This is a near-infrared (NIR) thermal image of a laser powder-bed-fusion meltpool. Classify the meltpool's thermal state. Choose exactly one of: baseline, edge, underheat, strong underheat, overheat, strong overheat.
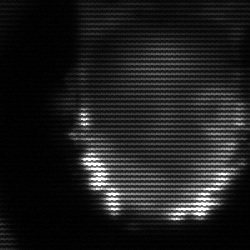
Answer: baseline